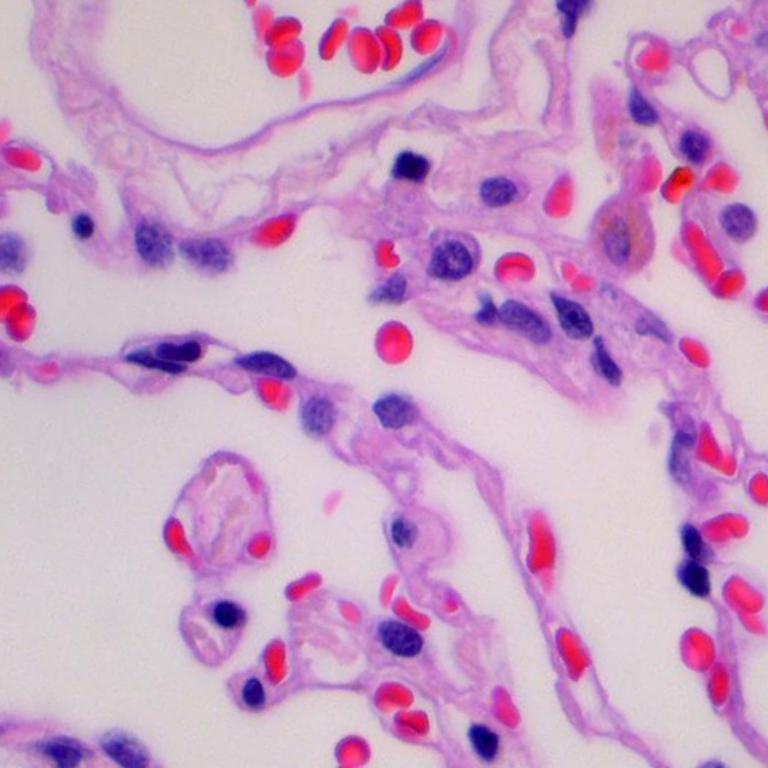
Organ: lung
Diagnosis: benign